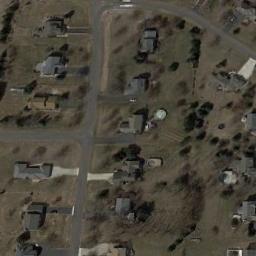
Label: residential